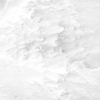
Label: not_dusty